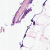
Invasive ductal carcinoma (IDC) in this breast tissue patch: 0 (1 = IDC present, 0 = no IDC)